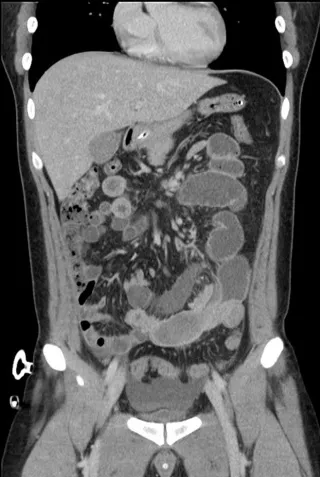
Computed tomography revealing intussusception. Coronal view.
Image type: radiology (ct)